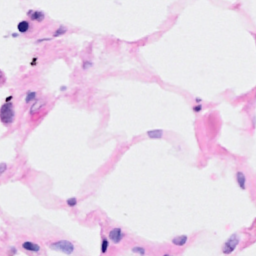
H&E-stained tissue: Breast